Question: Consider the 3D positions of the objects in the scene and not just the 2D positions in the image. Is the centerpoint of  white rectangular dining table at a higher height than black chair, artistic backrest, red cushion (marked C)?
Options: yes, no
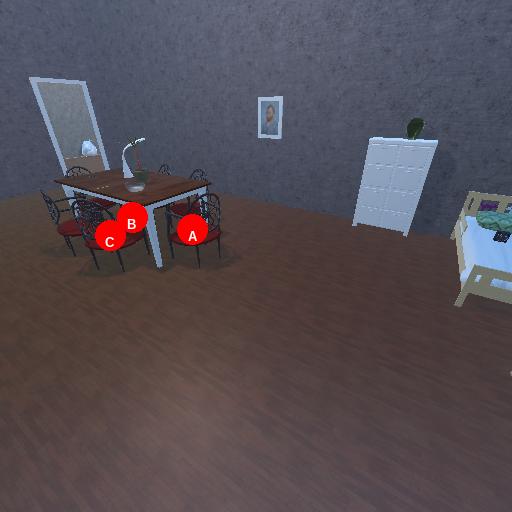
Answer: yes